Question: I am just trying to print something when a button is clicked.
'''
import UIKit
class ViewController: UIViewController {
@IBAction func bu(_ sender: UIButton) {
print("click")
}
}
'''
its show error in the console as
> 2017-05-22 18:28:58.751 will it work[24356:<PHONE>] First throw call stack: ( 0 CoreFoundation 0x0000000110a06b0b + 24 19 FrontBoardServices 0x000000011210646d
-[FBSSerialQueue _performNext] + 186 20 FrontBoardServices 0x00000001121067f6 -[FBSSerialQueue _performNextFromRunLoopSource] +
45 21 CoreFoundation 0x00000001109acc01
+ 17 22 CoreFoundation 0x00000001109920cf
__CFRunLoopDoSources0 + 527 23 CoreFoundation 0x00000001109915ff __CFRunLoopRun + 911 24 CoreFoundation
0x0000000110991016 CFRunLoopRunSpecific + 406 25 UIKit
0x000000010e29002f -[UIApplication _run] + 468 26 UIKit
0x000000010e2960d4 UIApplicationMain + 159 27 will it work
0x000000010d638c17 main + 55 28 libdyld.dylib
0x000000011199665d start + 1 ) libc++abi.dylib: terminating with
uncaught exception of type NSException (lldb)
I think button is not even connected here is the image:

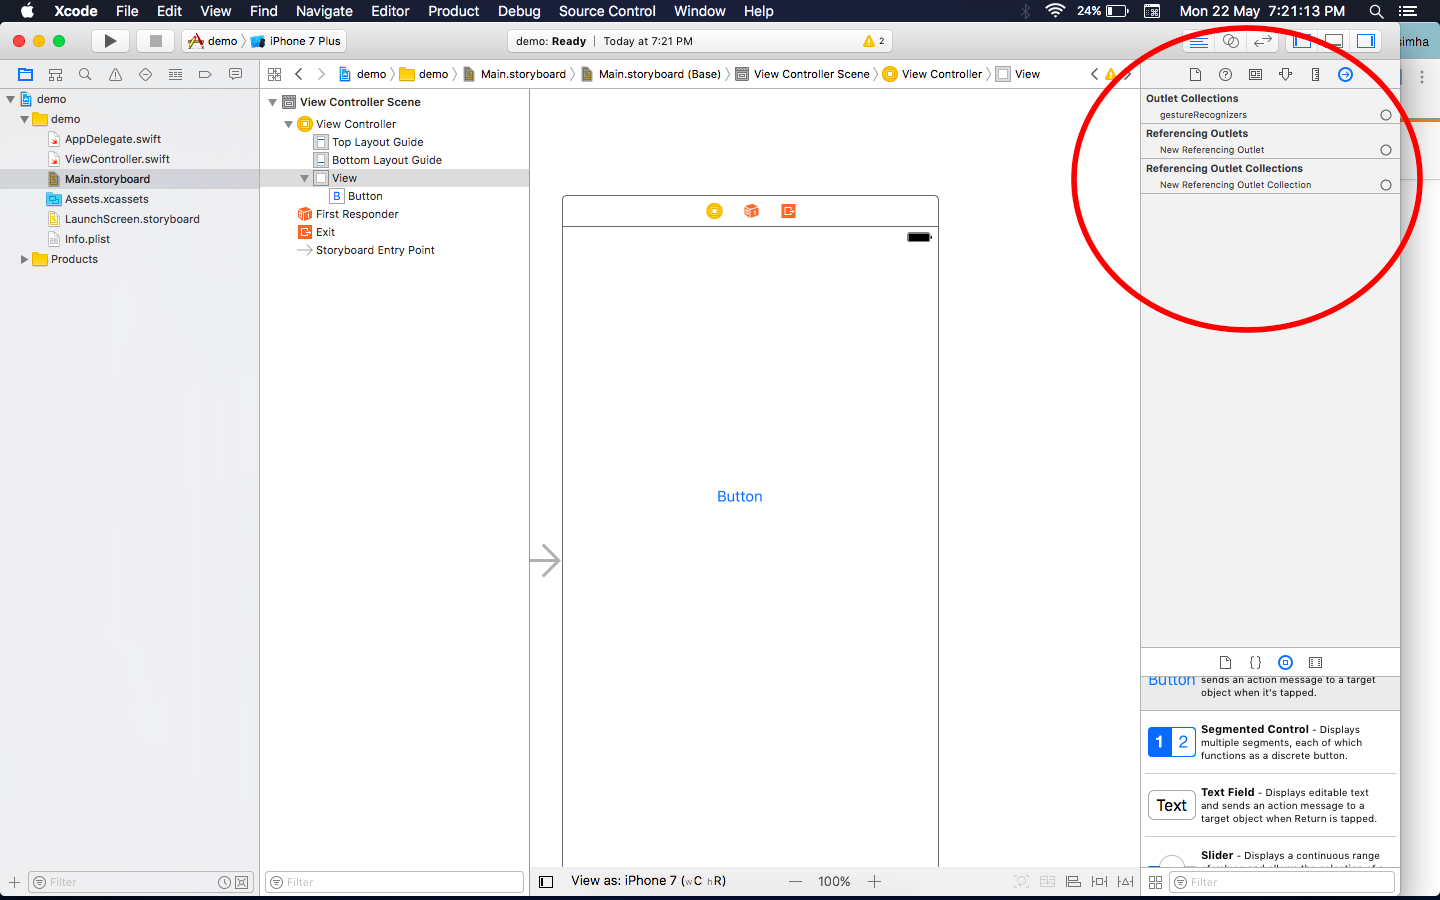
Answer: @Narasimha Reddy Please disconnect your button outlet from storyboard.
<URL>